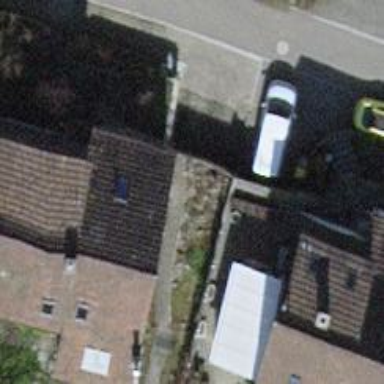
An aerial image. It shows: Building with tiled roof.